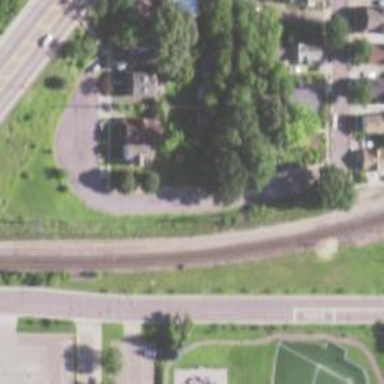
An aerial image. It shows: Residential road with sidewalk on the left.